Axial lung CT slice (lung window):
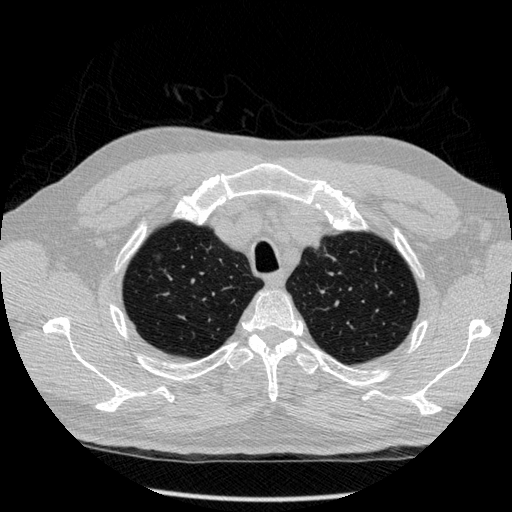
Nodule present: yes
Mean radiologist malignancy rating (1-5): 3.667